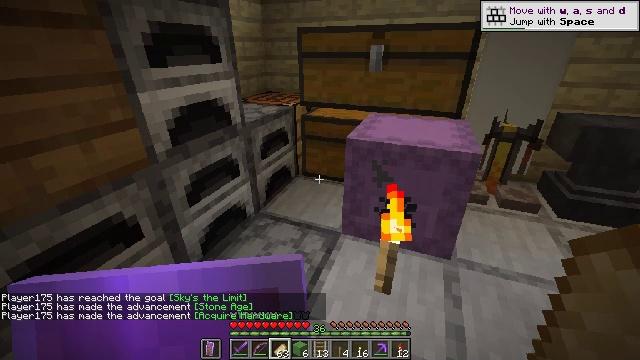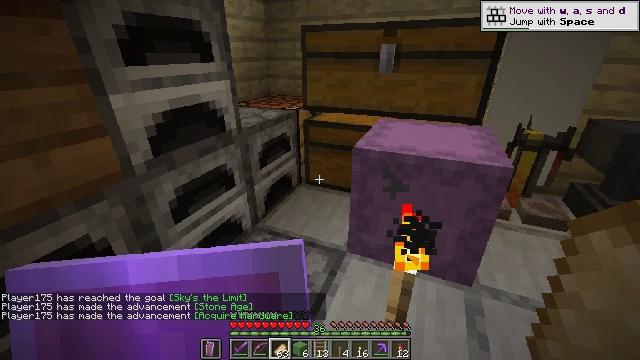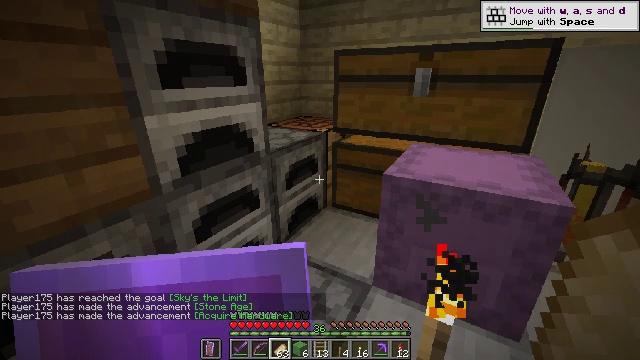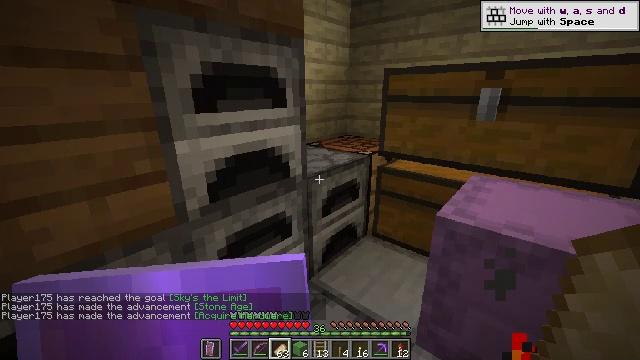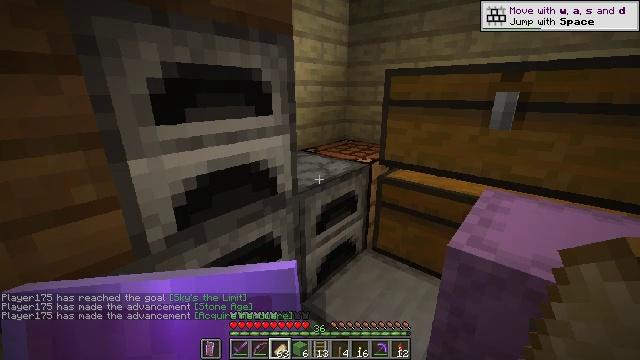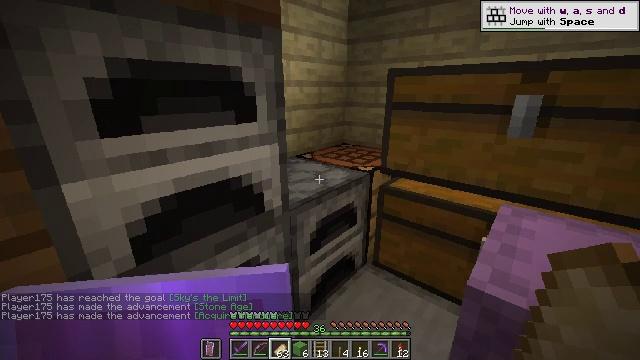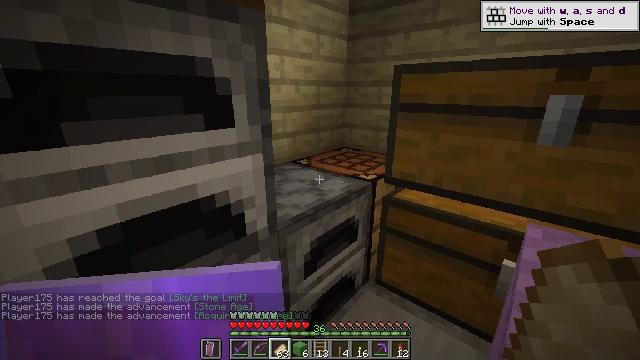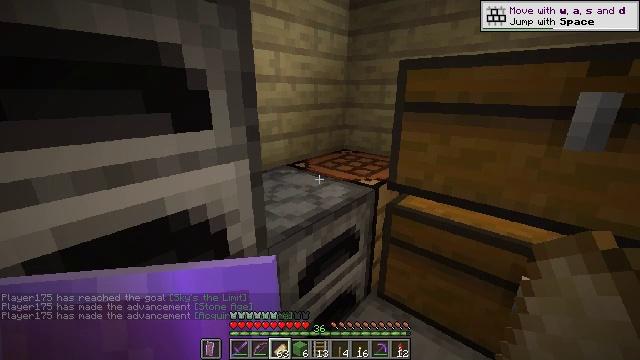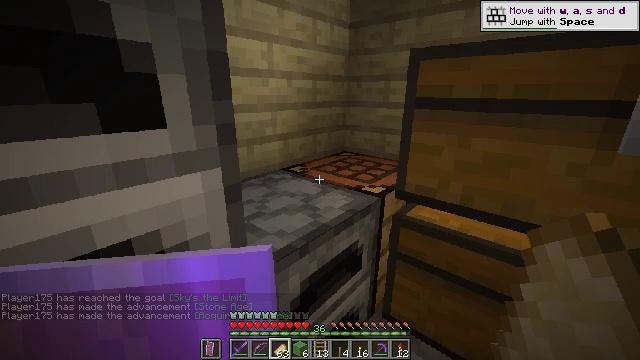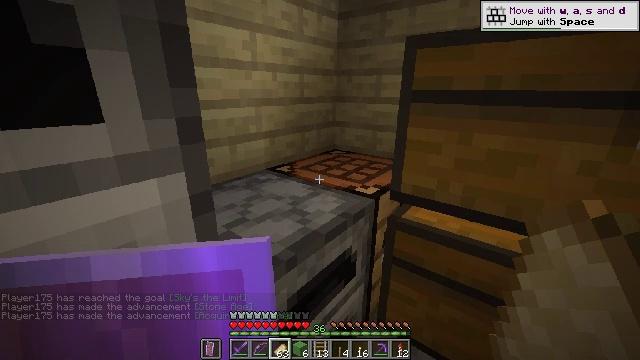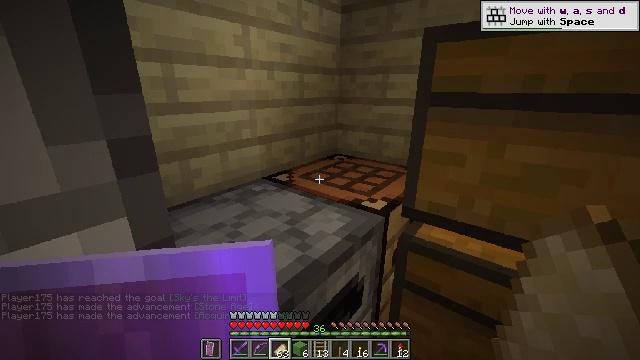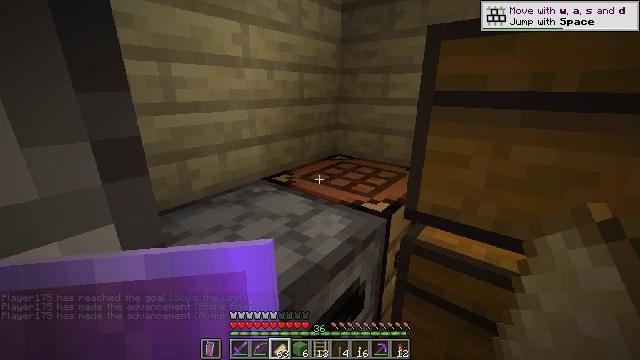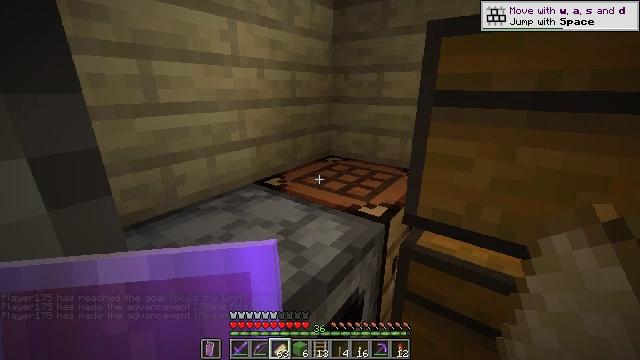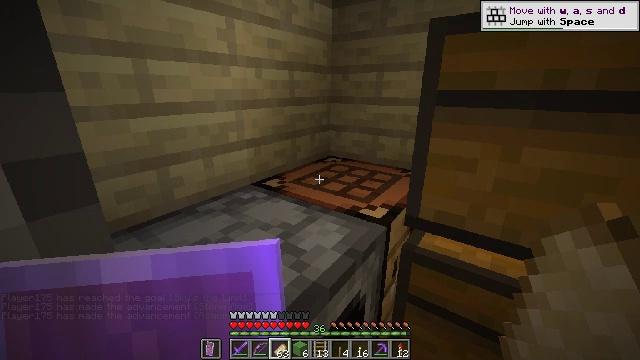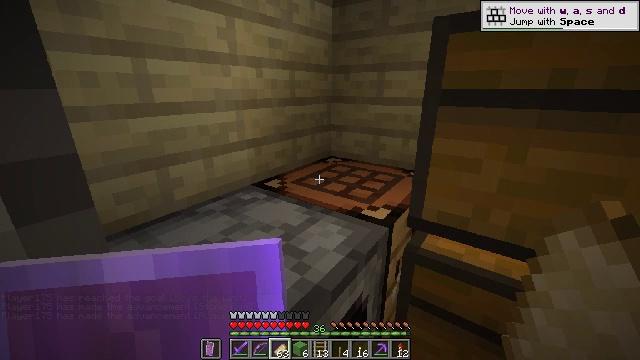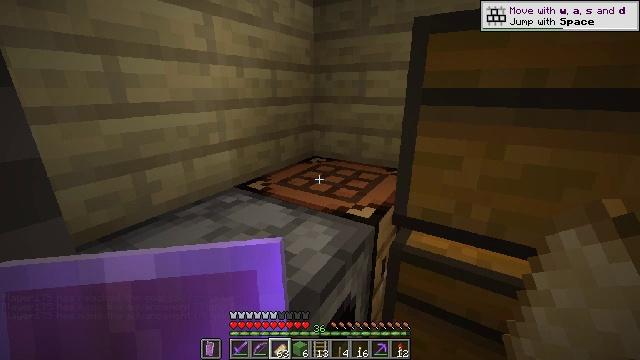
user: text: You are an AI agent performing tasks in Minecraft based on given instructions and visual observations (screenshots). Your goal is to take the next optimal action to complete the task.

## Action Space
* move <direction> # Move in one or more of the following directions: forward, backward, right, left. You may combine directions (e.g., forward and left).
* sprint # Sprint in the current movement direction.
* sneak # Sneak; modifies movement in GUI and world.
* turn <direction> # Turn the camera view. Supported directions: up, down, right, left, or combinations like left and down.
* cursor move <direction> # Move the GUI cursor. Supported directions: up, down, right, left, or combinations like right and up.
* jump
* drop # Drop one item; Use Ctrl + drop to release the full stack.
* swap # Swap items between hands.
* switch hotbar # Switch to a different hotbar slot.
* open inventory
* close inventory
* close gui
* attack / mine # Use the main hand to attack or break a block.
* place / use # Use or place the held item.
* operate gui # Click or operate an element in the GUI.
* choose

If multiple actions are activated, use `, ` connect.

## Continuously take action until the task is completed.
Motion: motion action
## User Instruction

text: Create a comparator with three redstone torches, three stones, and one nether quartz.
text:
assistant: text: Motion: move forward, turn left
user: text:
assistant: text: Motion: move forward, turn left and up
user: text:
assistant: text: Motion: move forward, turn left and up
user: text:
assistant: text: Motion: move forward
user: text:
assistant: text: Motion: move forward
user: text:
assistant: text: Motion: move forward
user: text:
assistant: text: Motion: move forward
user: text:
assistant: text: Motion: move forward
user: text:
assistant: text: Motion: move forward, turn right
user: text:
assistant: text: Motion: no_op
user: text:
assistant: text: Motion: no_op
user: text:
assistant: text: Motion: turn right
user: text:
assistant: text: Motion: no_op
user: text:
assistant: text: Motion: no_op
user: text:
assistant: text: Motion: turn right
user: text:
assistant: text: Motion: use / place
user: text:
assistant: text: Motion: use / place
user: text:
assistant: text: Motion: use / place
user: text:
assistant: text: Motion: use / place
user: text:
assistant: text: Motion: no_op
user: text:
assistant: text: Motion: no_op
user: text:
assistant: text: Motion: no_op
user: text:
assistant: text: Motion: no_op
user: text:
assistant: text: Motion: no_op
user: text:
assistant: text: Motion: no_op
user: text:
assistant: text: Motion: no_op
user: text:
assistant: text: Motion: no_op
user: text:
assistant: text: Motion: turn left
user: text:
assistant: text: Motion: turn left
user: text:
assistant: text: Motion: turn left